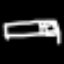
Label: bed